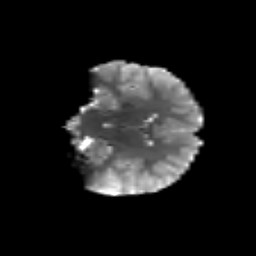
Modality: T2w
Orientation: coronal
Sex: female
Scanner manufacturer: siemens
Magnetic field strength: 3 T
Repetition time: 5 s
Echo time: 0.071 s